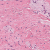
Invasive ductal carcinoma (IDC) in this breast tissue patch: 1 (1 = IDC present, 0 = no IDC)